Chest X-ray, AP view. Patient: 31 years old, sex M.
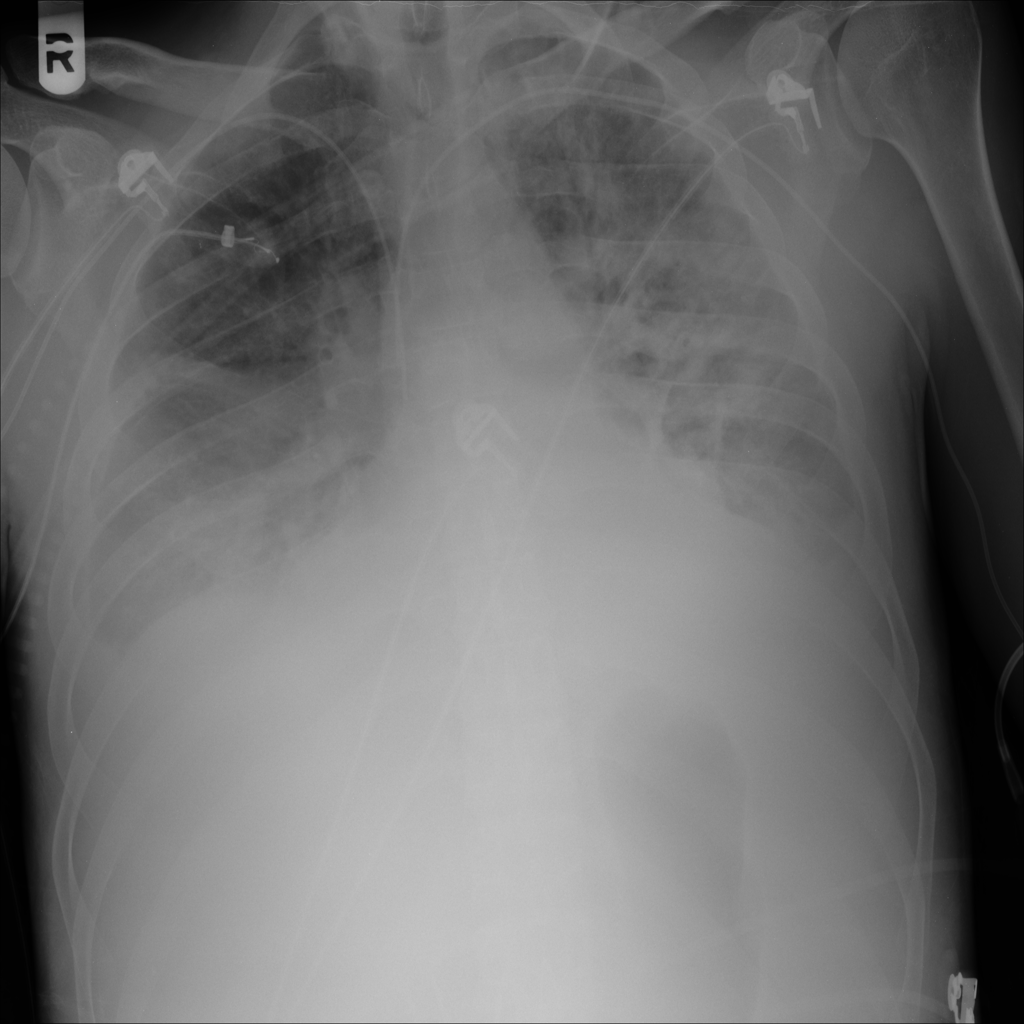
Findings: Infiltration